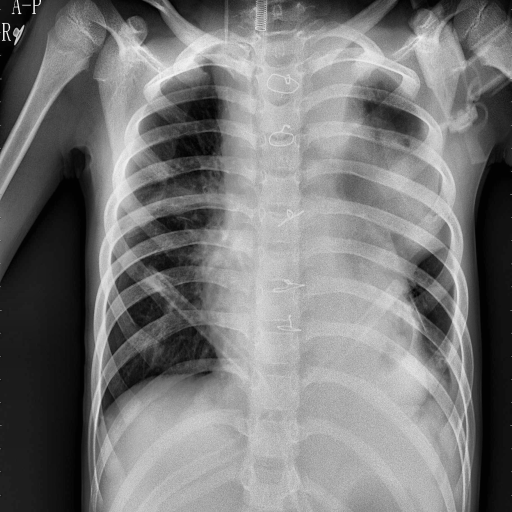
Finding: PNEUMONIA